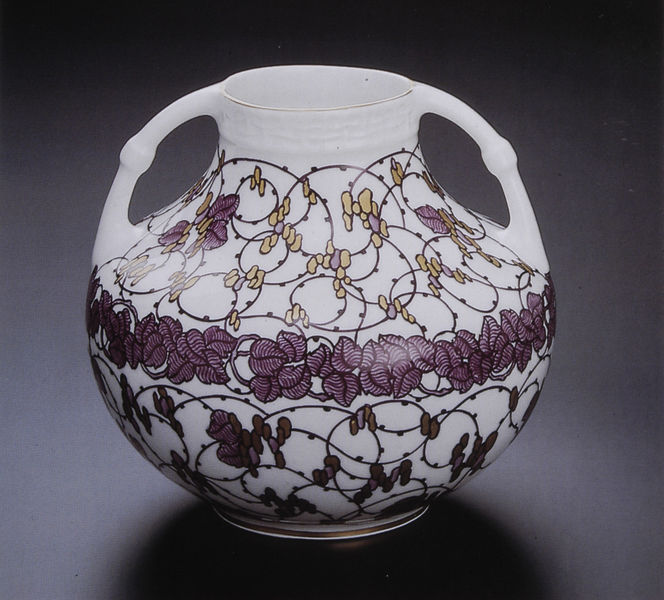
Titel: Henkelvase mit Purpurdekor
Künstler: Adelbert Niemeyer
Standort: München
Institution: Stadtmuseum
Schlagwörter: blätter, schatten, wasser, weiß, gelb, grün, ocker, äste, blume, blumen, braun, glas, licht, schwarz, blüte, blüten, rot, malerei, muster, ornament, zweige, gold, blatt, pflanzen, rosa, rund, henkel, keramik, krug, ranken, vase, blumenvase, bogen, lila, violett, linien, weis, rand, jugendstil, dekor, floral, ornamente, verzierung, bemalt, foto, fotografie, griff, gefäß, porzellan, geschirr, loch, kugel, flora, china, griffe, öffnung, blumenranken, weinrot, zierde, goldrand, porzelan, bemalung, kusthandwerk, art deco, behälter, porcellan, blühten, milchglas, schlingen, veilchendekor, details, bauchig, verschnörkelt, blumen muster, doppelhenkel, doppelhenkelvase, porcellain, roldrand